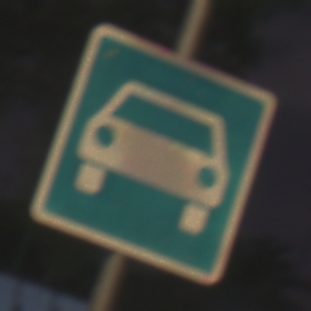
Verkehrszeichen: Kraftfahrstrasse
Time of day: Night
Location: Outdoor (Suburban)
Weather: PartlyCloudy
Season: NotSpecified
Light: Artificial